Question: I have a div that I wish to position at the bottom of the webpage. I can achieve this using 'position:absolute'. However, I don't want it to overlap the div above when the window is made smaller. This was achieved by changing it to 'position:relative' however as expected it does not stay on the bottom of the page on bigger screens.
Is there a way in which this is possible?
Current CSS
'''
position:relative;
bottom:0;
background-image:url('.......');
background-repeat:repeat-x;
background-position:bottom;
width:100%;
'''
An example of what I was explaining.

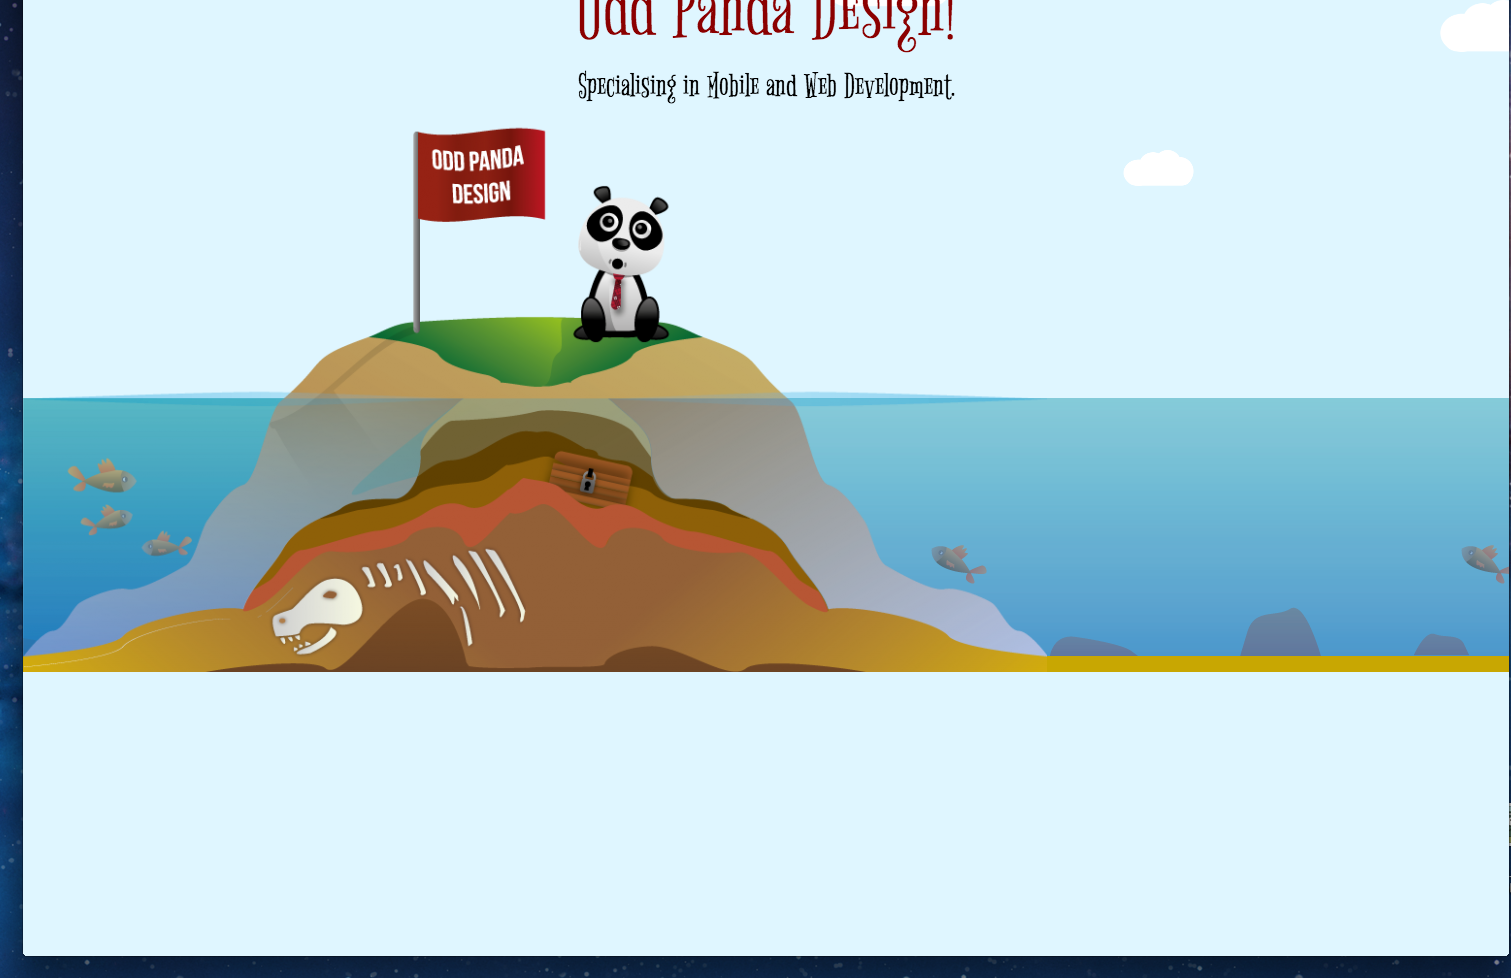
Answer: When the window becomes smaller, use 'media queries' for that particular resolution or a resolution lesser than that and apply a 'display:none;' to that div with the class that has a position absolute, if you do not want it to display or 'z-index:0;' or 'z-index:-1;' if you want to show it below the contents div.
Hope this helps.